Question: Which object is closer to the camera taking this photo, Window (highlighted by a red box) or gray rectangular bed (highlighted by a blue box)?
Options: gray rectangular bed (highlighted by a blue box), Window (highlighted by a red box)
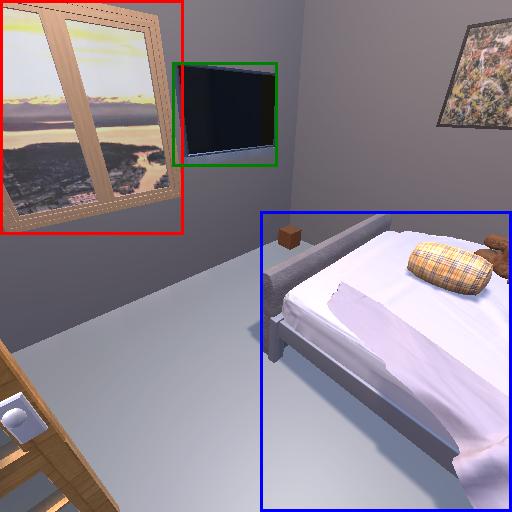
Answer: gray rectangular bed (highlighted by a blue box)